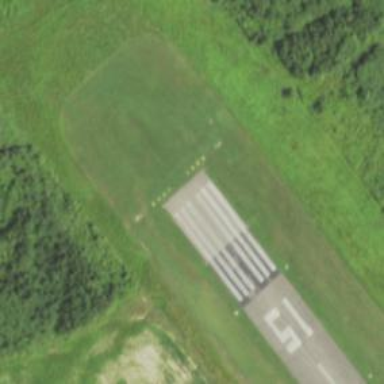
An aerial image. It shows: Runway surface made of asphalt at airport.